Question: I am working on implementing the re-sizing feature in WPF DataGrid, it supports re-sizing through column/row headers but what I want is to allow re-sizing on grid lines.
So, user can re-size rows/columns from anywhere in DataGrid. I have been able to implement the functionality and it works fine for columns but in case of rows its messed up.
You can re-size a row through header and you can also re-size through any cell of that row but problem occurs if you use them together i.e once you have re sized a row through a cell, re-sizing through row header would stop working(shows weird behavior). Here is how it looks like (notice the broken grid lines...) -

I have created a sample to reproduce this behavior -
<URL>
To reproduce the problem
1. Re-size a row through grid-lines(any cell) and then
2. Re-size the same row through row header.
will appreciate any kind of help.
Thanks
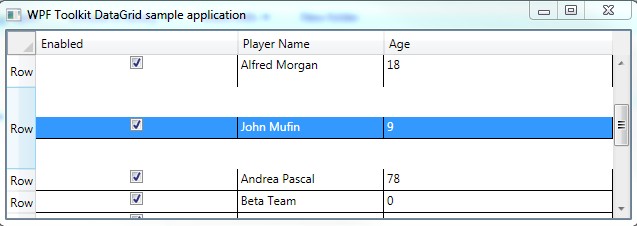
Answer: I solved the problem by setting the height of CellPresenter instead of Row. Here is the main code block -
'''
double newHeight = cellsPresenter.ActualHeight + e.VerticalChange;
DataGridRowHeader rowHeader = GetFirstVisualChild<DataGridRowHeader>(row);
if (rowHeader != null)
{
// clamp the CellsPresenter size to the MaxHeight of Row,
// because row wouldn't grow any larger
double maxHeight = row.MaxHeight;
if (newHeight > maxHeight)
{
newHeight = maxHeight;
}
}
cellsPresenter.Height = newHeight;
// Updating row's height doesn't work correctly; shows weird behavior
// row.Height = newHeight >= 0 ? newHeight : 0;
'''
I have blogged about this in detail here -
<URL>